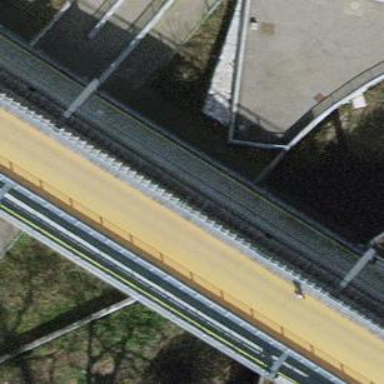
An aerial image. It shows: Man-made bridge.